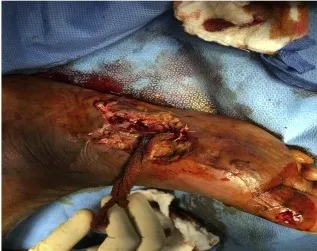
With right calf fasciotomy.
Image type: medical_photograph (other_medical_photograph)